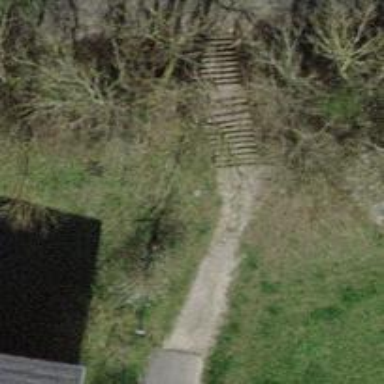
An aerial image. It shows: Set of steps on the road.